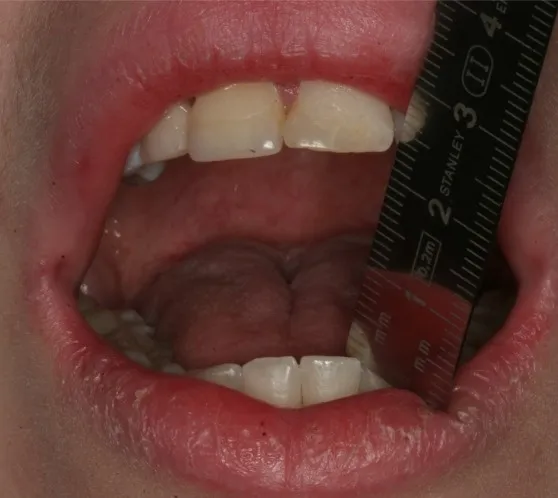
Preoperative maximal interincisal opening of 22 mm.
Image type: pathology (fish)